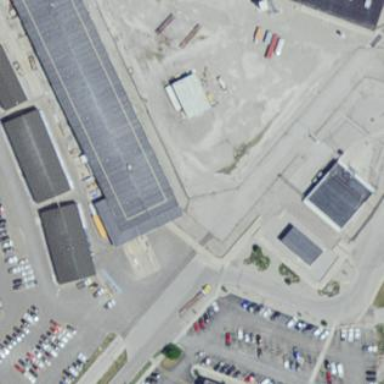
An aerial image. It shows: Industrial building.